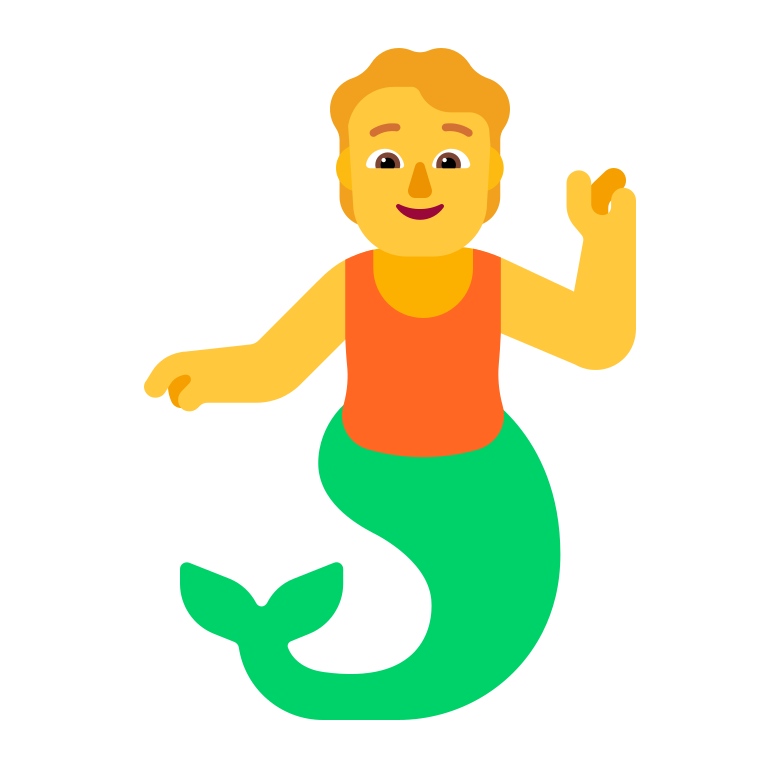
person merpeople flat default